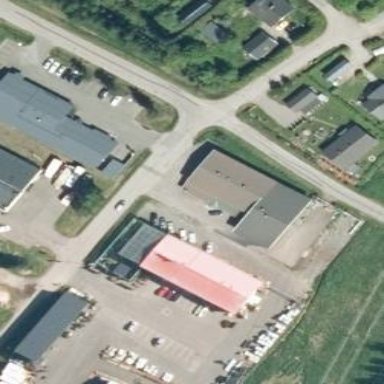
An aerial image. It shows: Commercial building with industrial shop.